Question: Count the number of objects in the diagram.
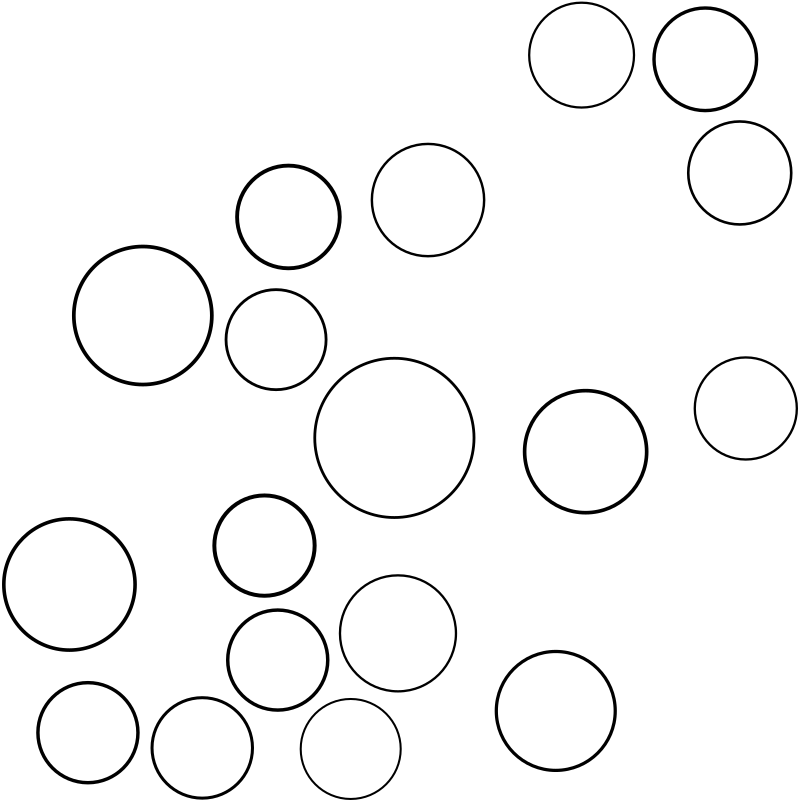
Answer: 18